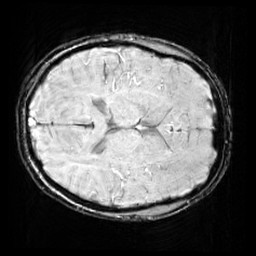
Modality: SWI
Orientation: axial
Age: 13
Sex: female
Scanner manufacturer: siemens
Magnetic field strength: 3 T
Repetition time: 0.027 s
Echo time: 0.02 s